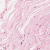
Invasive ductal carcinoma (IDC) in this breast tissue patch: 0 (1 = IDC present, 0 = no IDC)